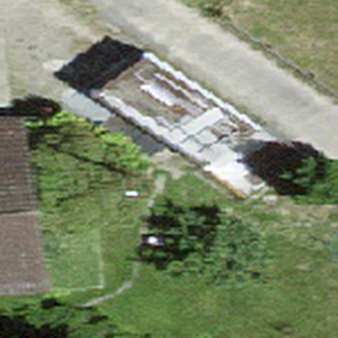
Label: other